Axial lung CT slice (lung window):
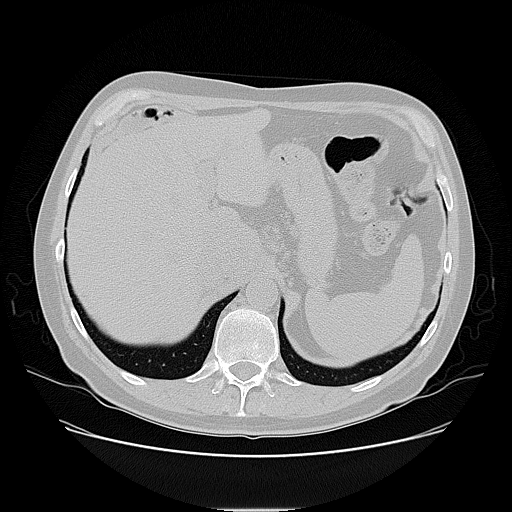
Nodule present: no